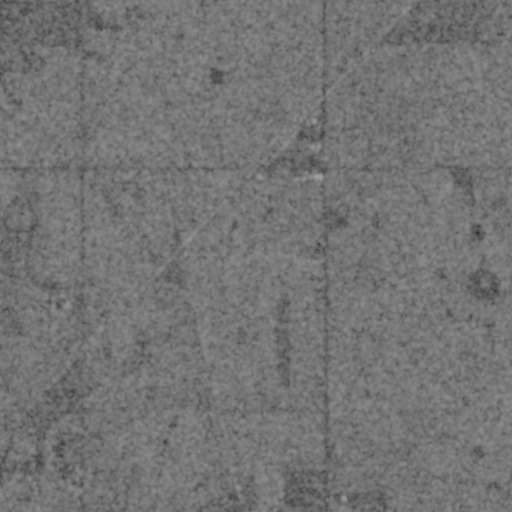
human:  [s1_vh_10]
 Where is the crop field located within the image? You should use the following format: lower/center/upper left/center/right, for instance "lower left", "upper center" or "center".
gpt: The crop field is located in the lower center of the image.
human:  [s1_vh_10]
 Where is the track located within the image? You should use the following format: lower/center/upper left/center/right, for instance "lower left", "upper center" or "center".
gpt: There is no track in the image.

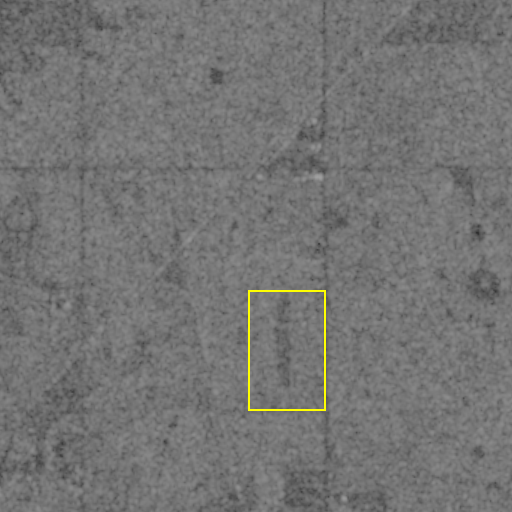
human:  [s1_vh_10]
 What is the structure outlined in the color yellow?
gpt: The structure outlined in yellow is a crop field.
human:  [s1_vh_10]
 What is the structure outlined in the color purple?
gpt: There is no purple outline.